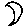
Label: moon